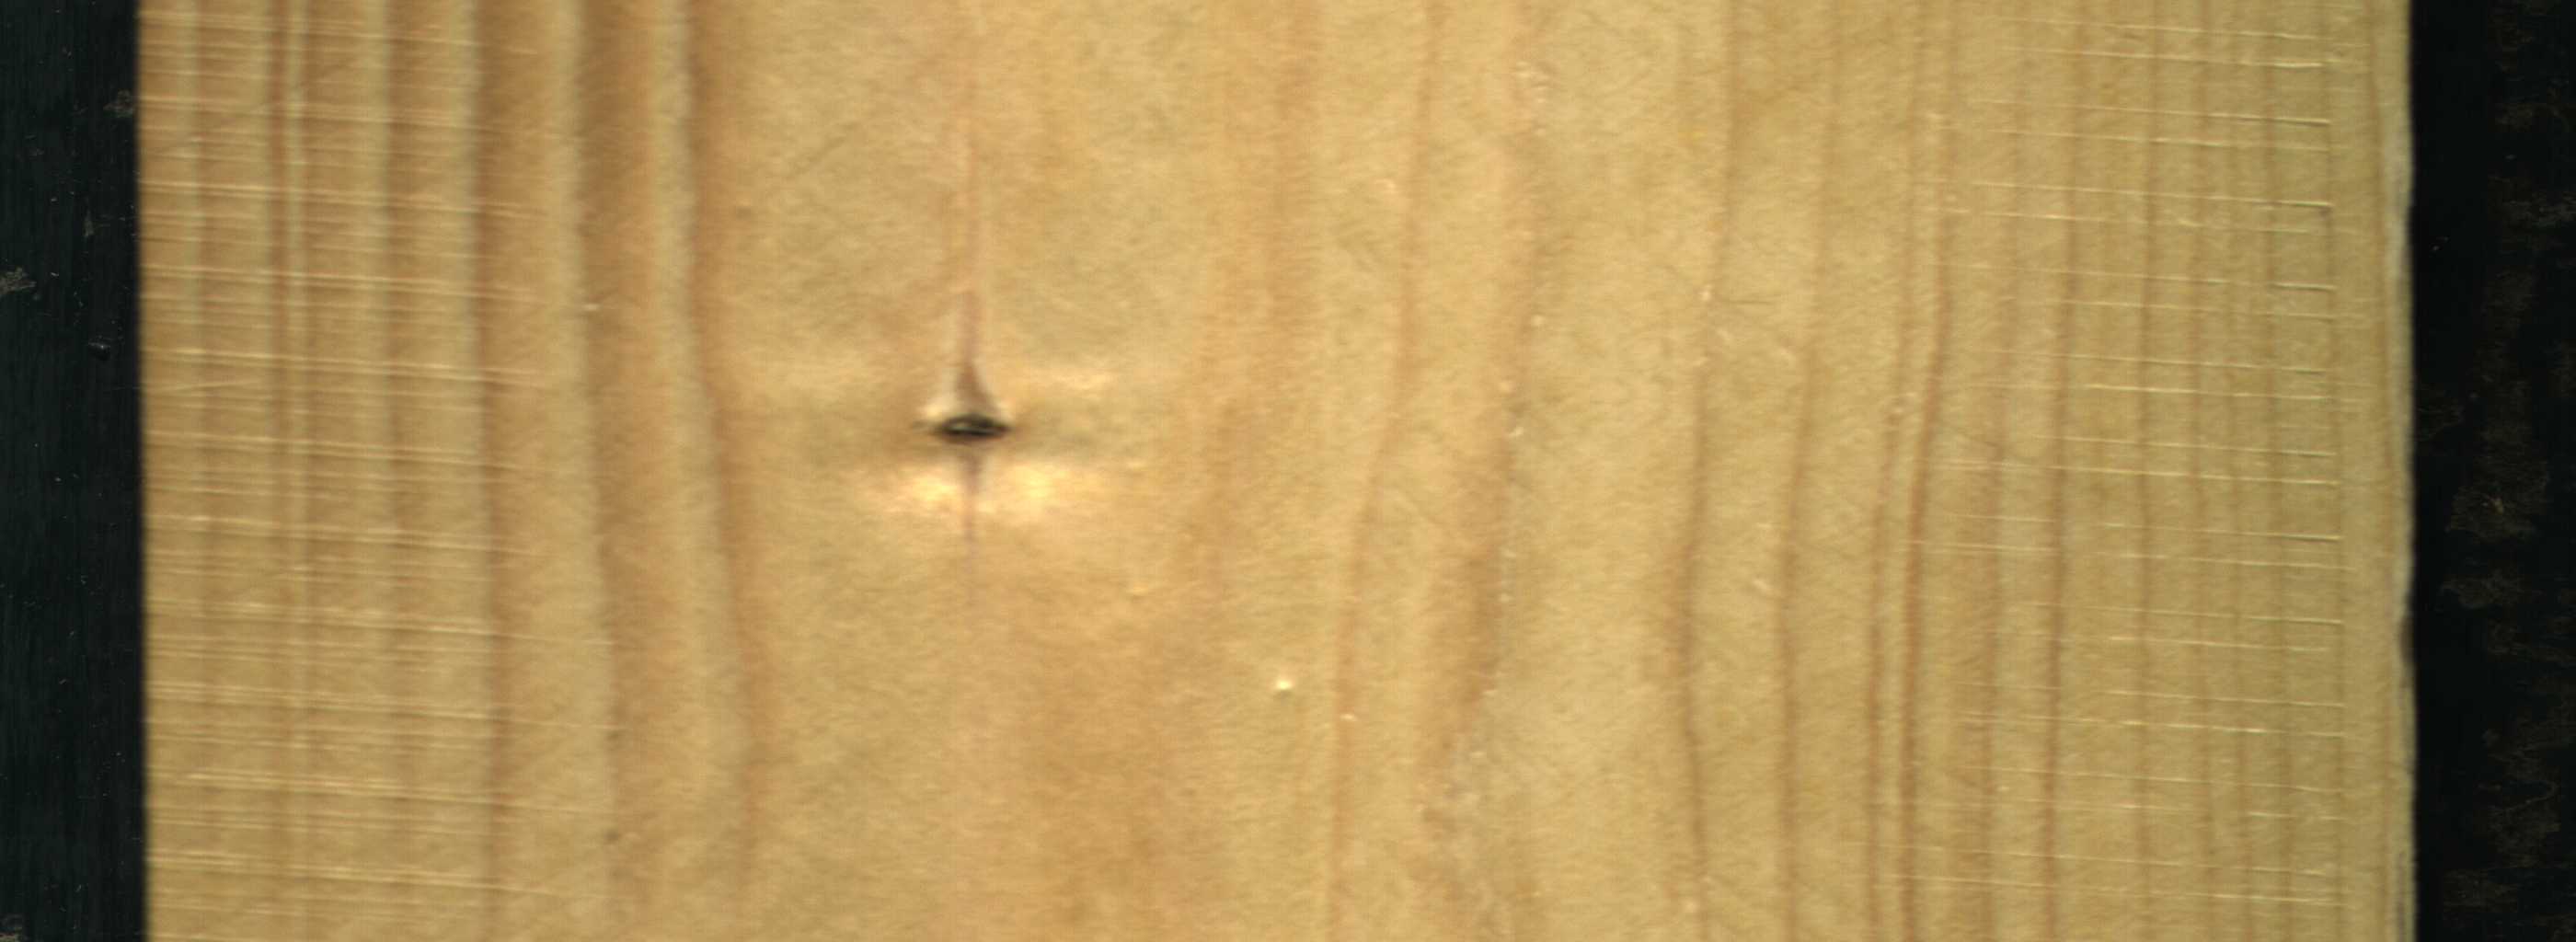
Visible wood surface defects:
Live_Knot